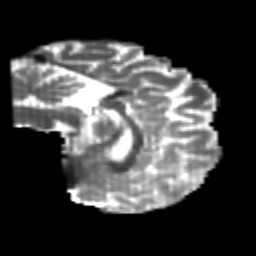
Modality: T2w
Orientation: sagittal
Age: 22
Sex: male
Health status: healthy
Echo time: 0.074 s